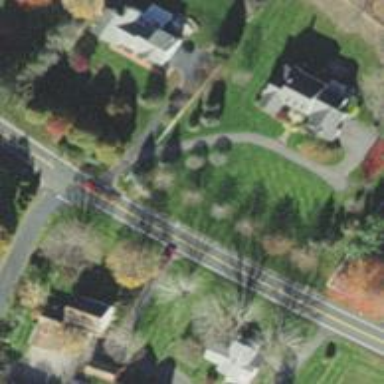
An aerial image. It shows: Residential driveway designated as service road.